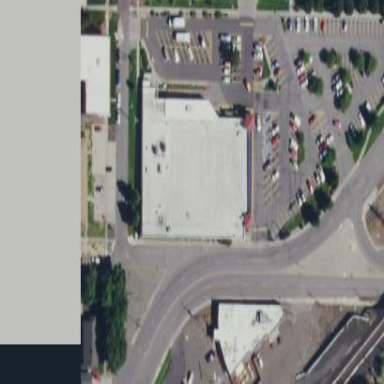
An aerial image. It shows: Parking area with asphalt surface.